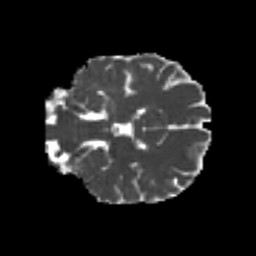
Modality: MD
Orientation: coronal
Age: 19
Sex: male
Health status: healthy
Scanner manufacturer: philips
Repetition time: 7.391 s
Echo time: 0.08599 s